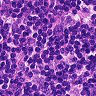
Metastatic tissue present: no